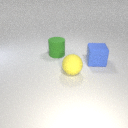
large green rubber cylinder behind large yellow rubber sphere